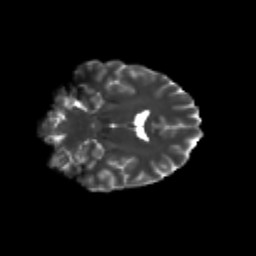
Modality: T2w
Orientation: coronal
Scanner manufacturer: siemens
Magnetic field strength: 3 T
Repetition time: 9.2 s
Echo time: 0.084 s